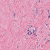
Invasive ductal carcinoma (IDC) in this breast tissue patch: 1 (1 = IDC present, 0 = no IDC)